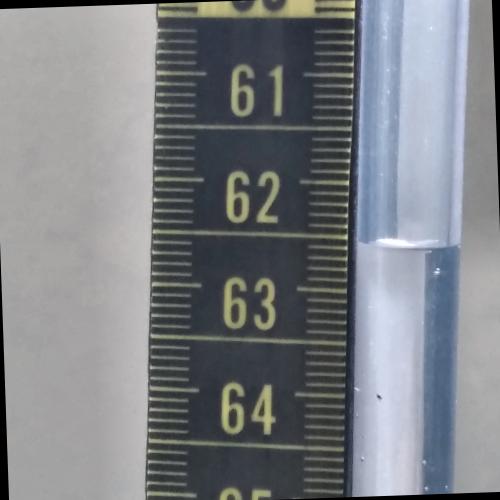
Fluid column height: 62.6 cm